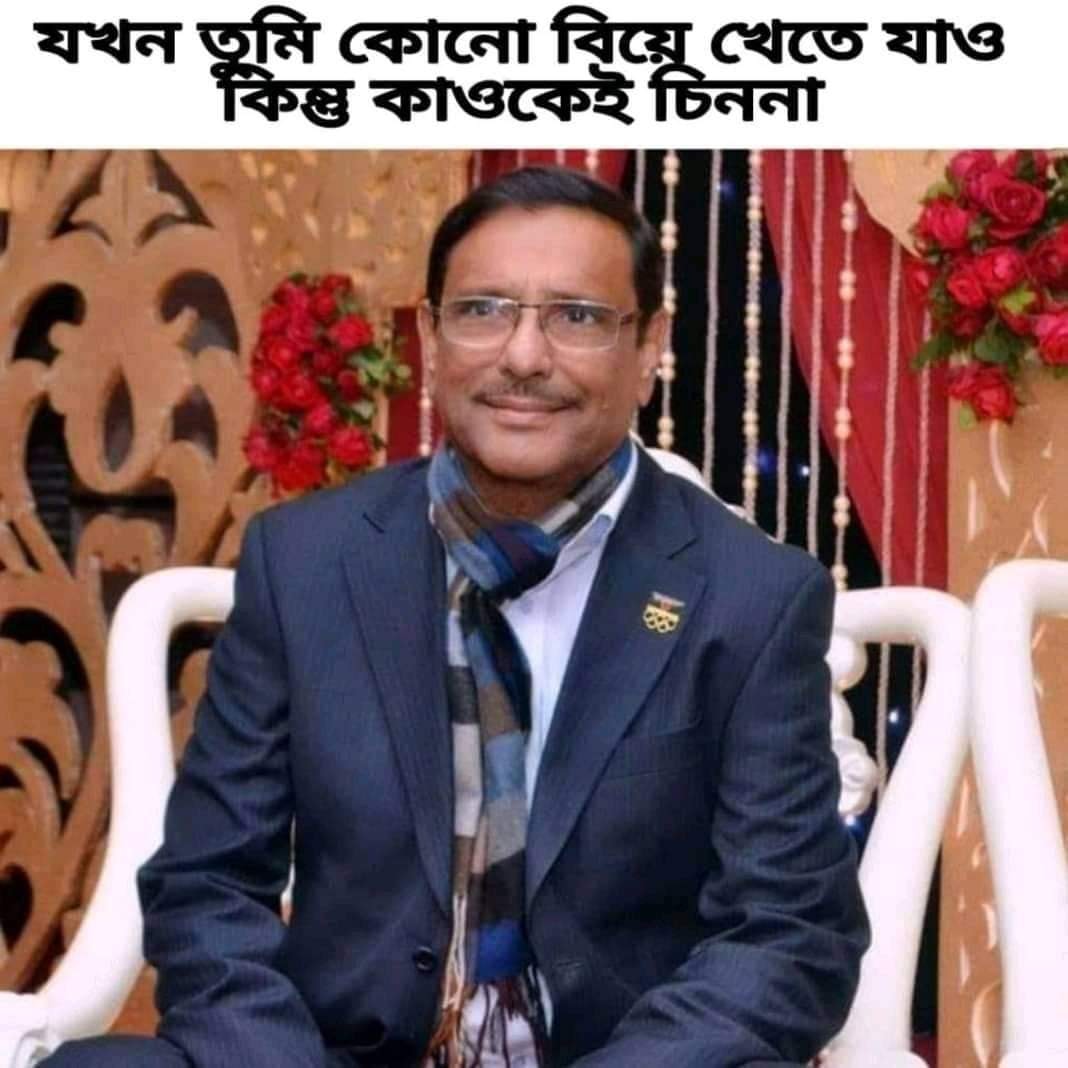
Text: যখন তুমি কোনো বিয়ে খেতে যাও কিন্তু কাওকেই চিননা
Label: Non Hate